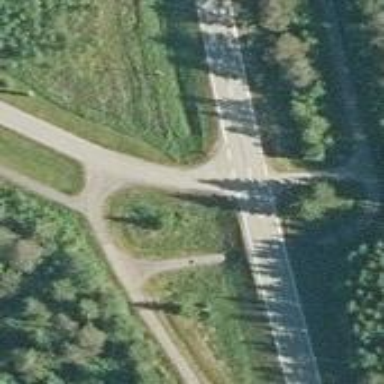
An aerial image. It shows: View of road.